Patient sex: M
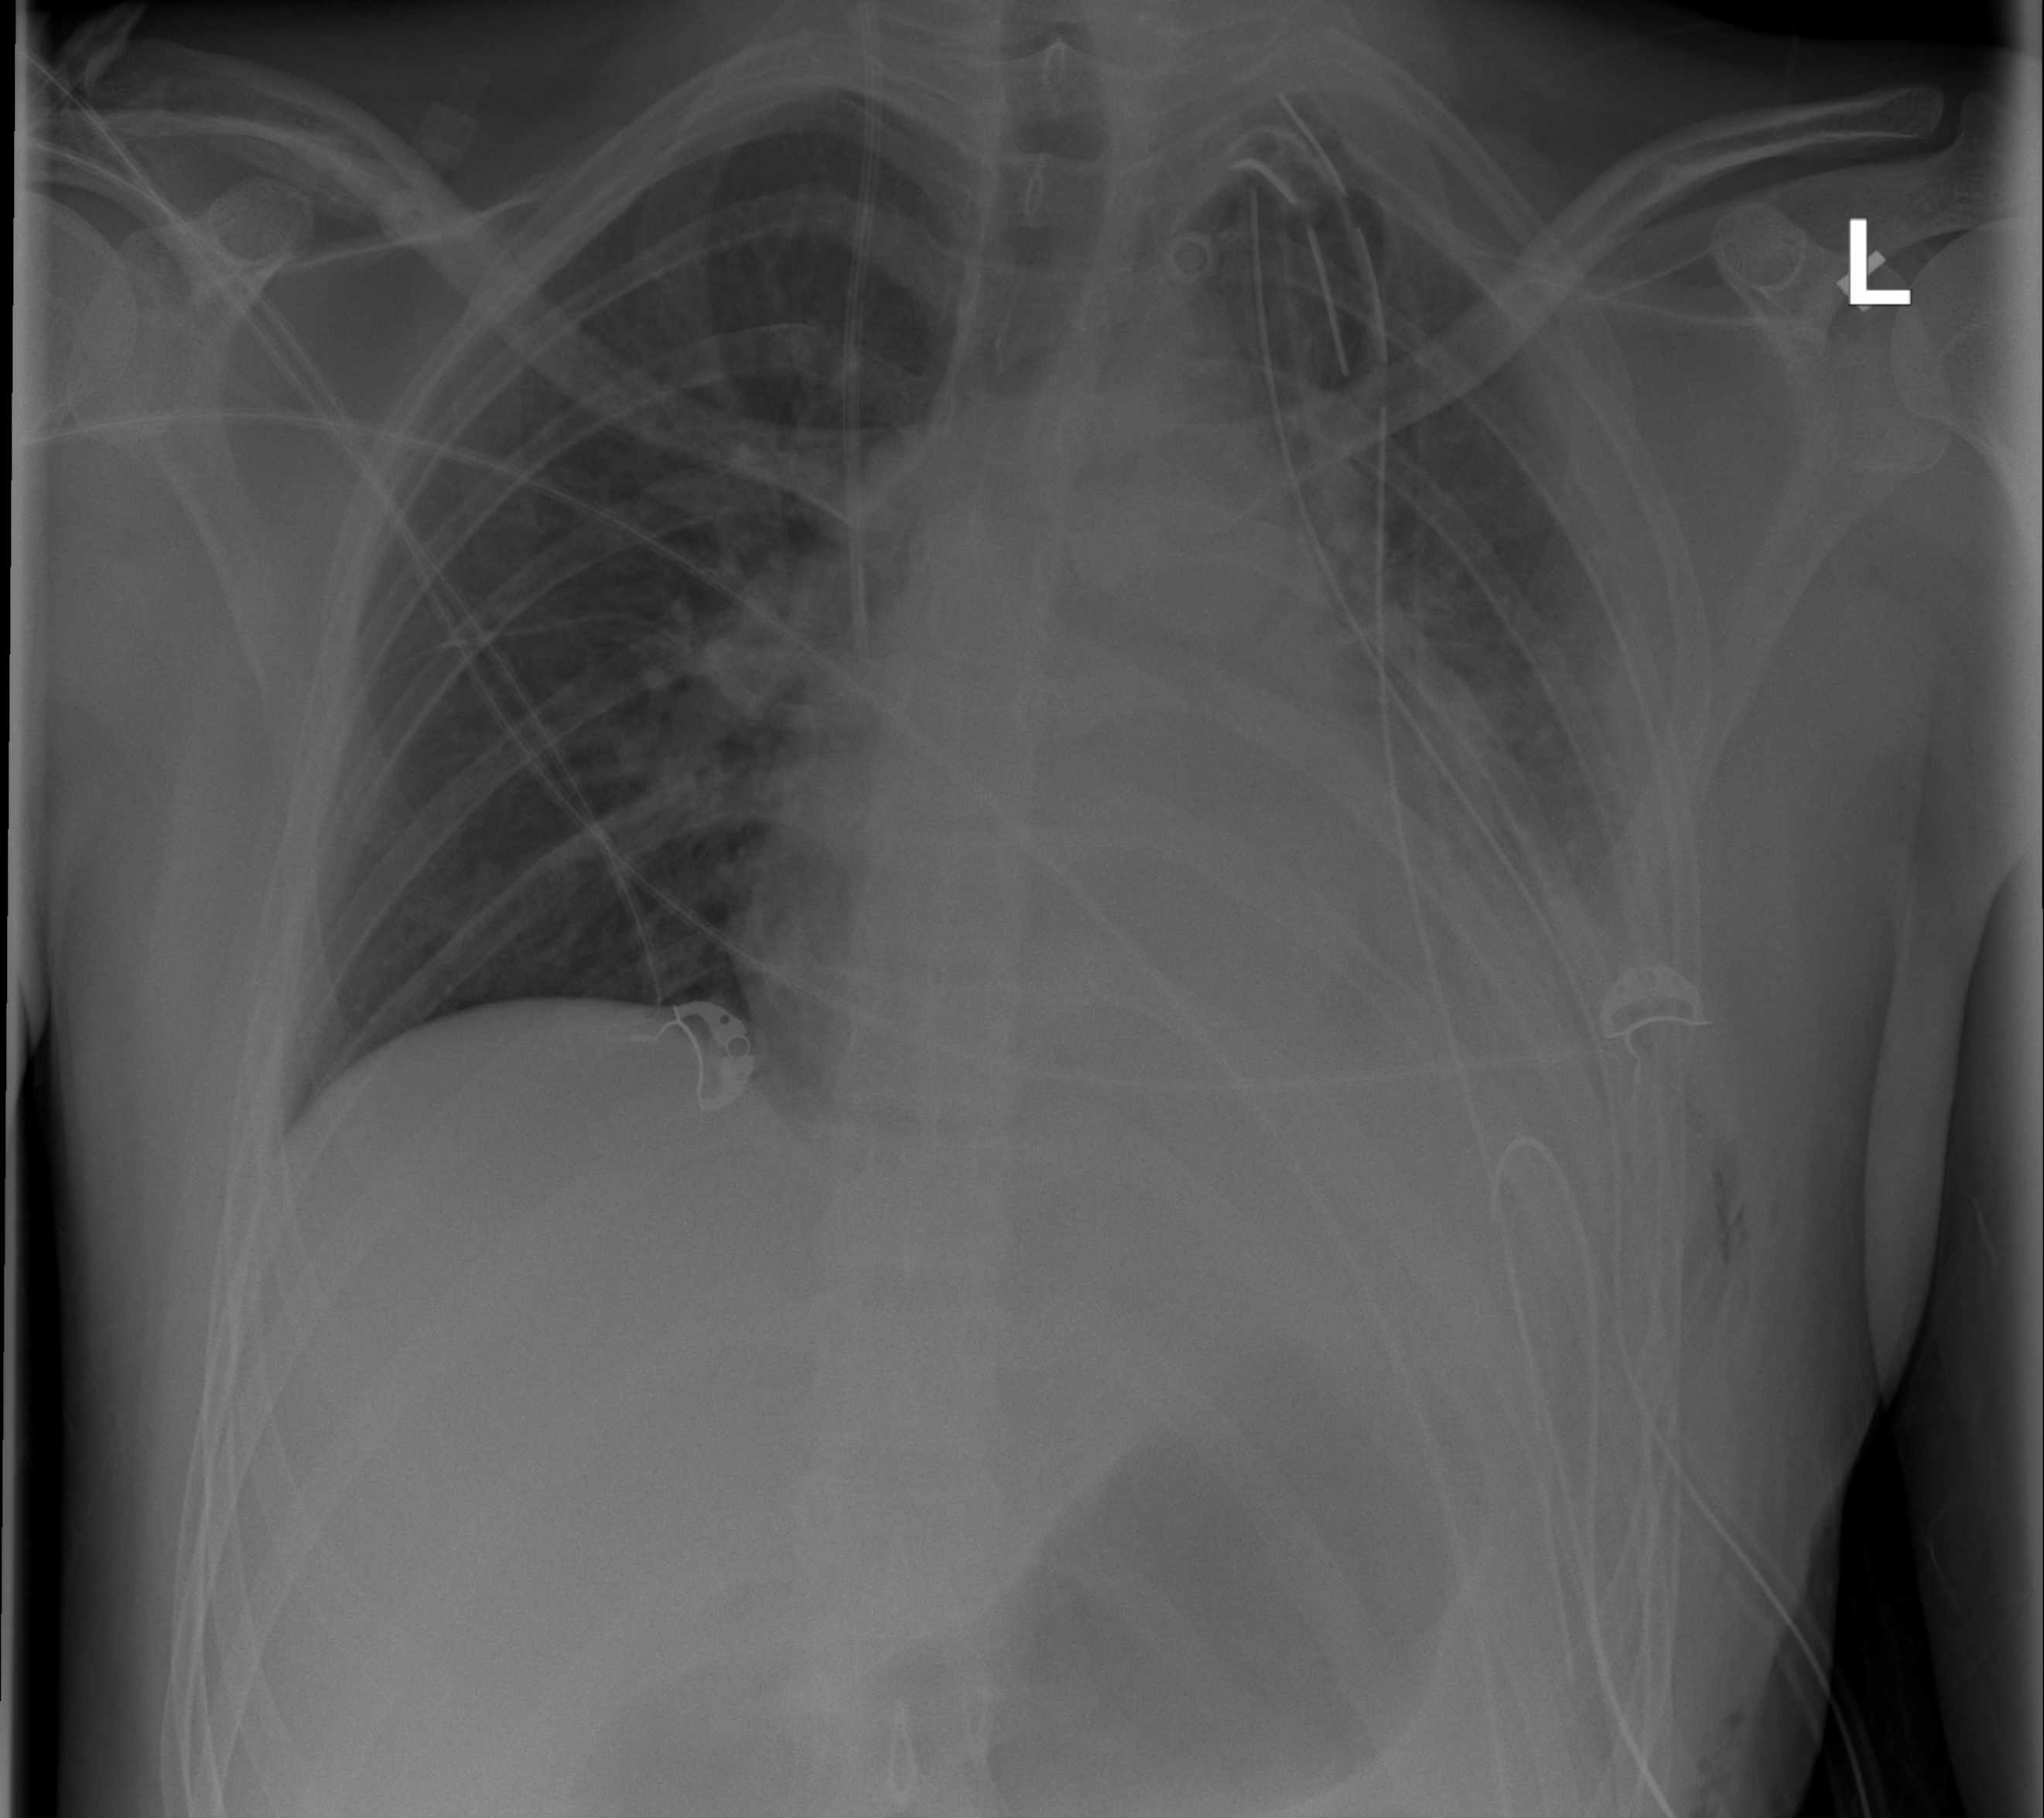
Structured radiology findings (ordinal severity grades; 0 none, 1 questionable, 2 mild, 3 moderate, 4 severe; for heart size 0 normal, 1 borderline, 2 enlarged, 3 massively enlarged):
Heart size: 1
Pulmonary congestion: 0
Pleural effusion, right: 0
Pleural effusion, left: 3
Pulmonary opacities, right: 0
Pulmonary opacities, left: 2
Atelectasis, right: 0
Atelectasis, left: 2